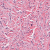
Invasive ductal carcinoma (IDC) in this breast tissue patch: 1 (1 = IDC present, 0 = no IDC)